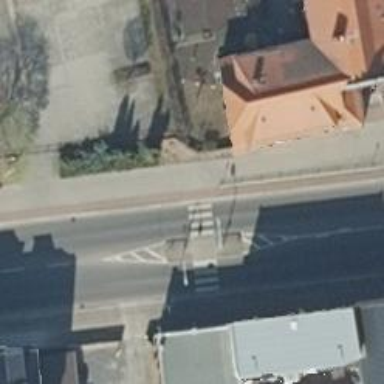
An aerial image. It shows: Chicane for traffic calming.